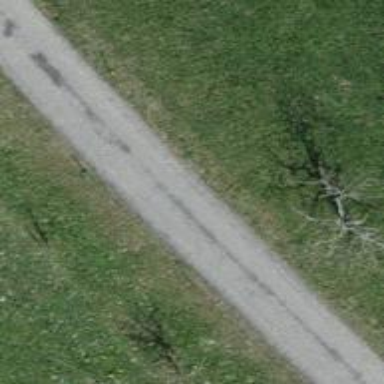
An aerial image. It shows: Residential road.